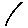
Label: line